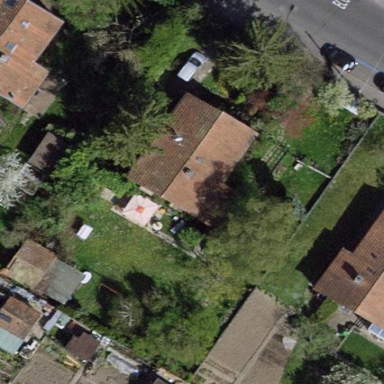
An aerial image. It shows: Garden enclosed by fence.